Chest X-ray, PA view. Patient: 40 years old, sex M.
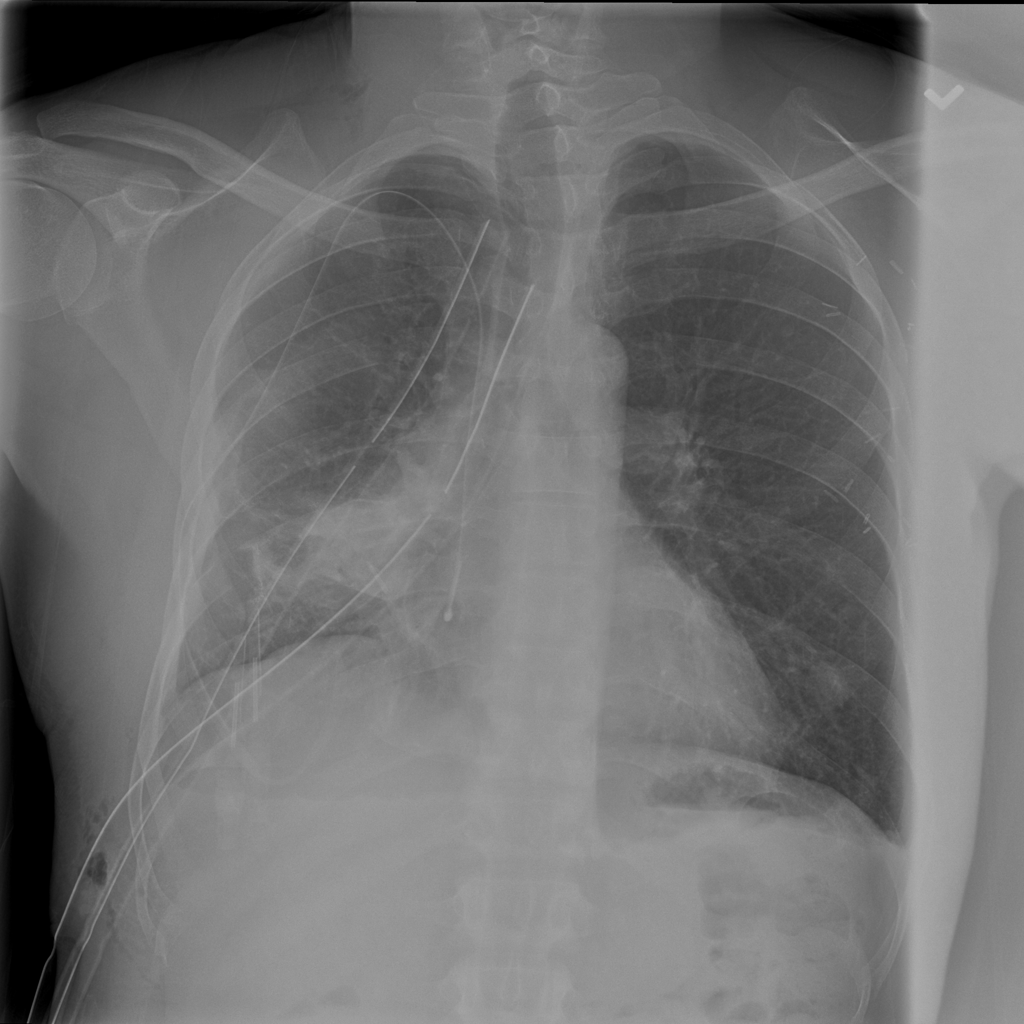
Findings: No Finding